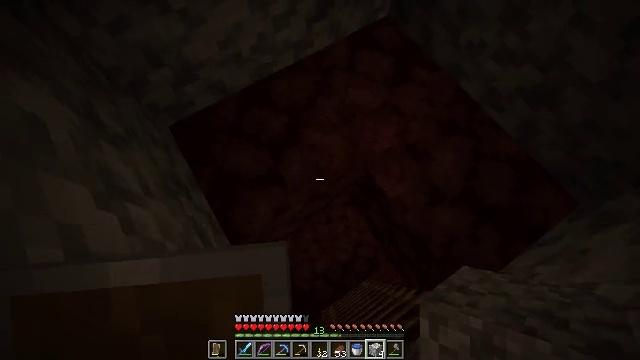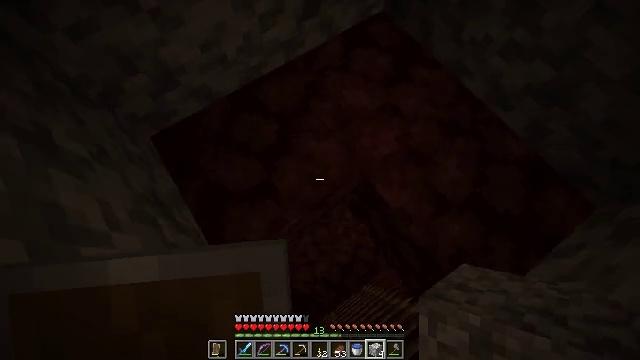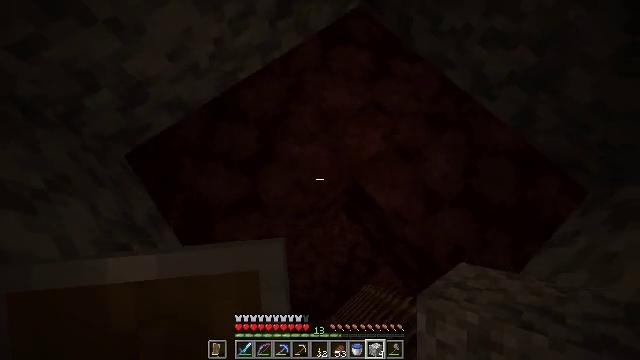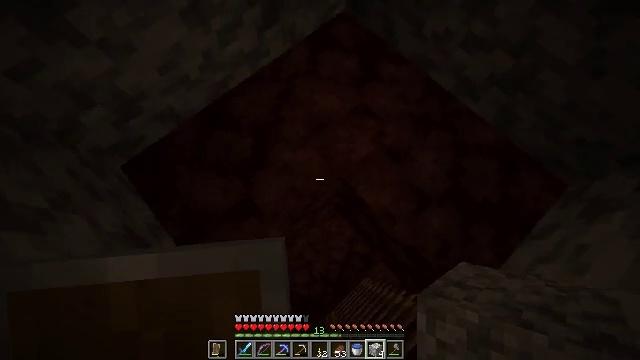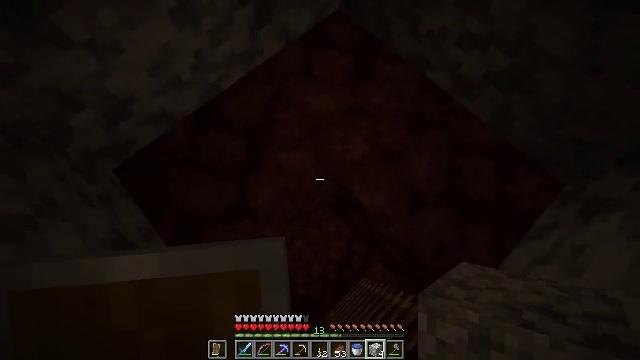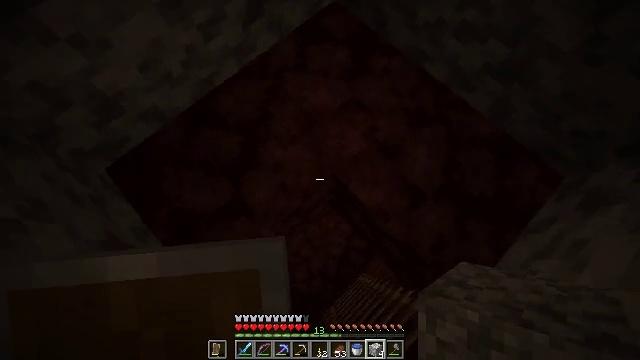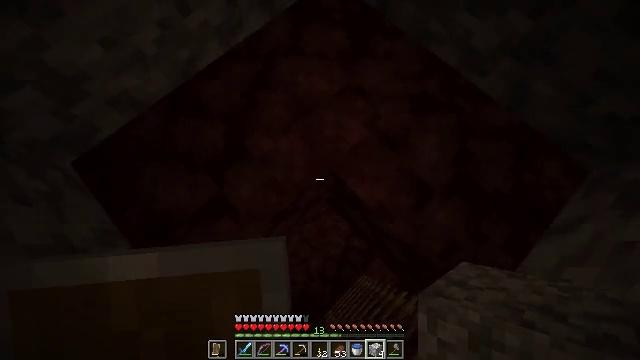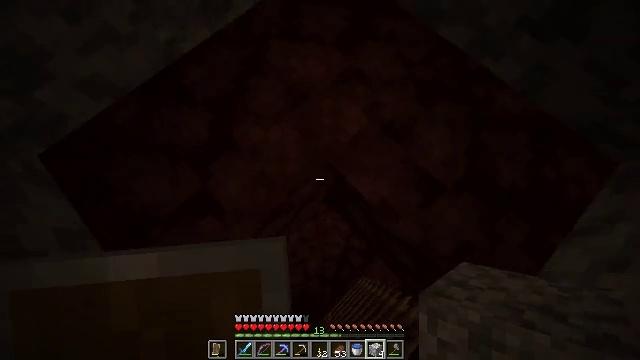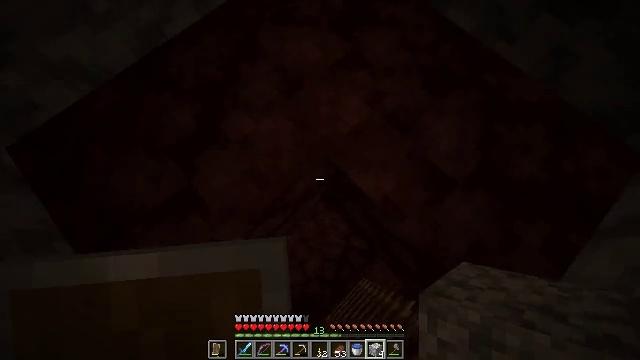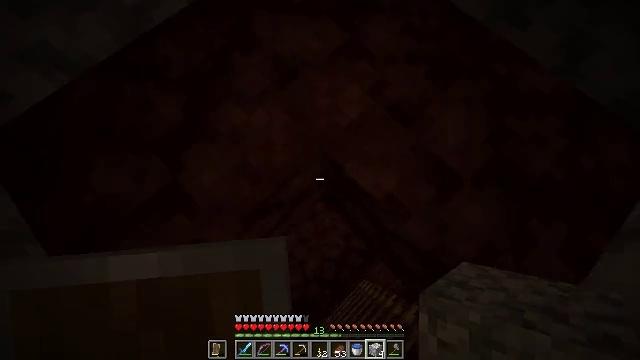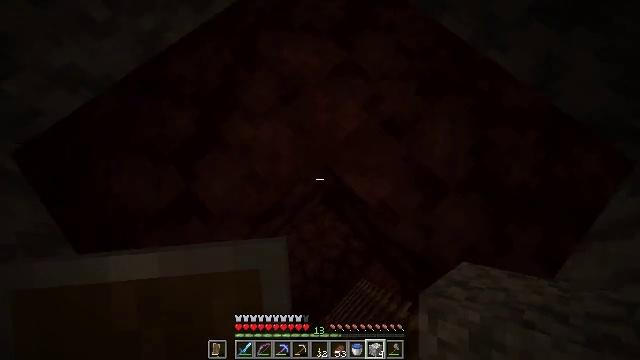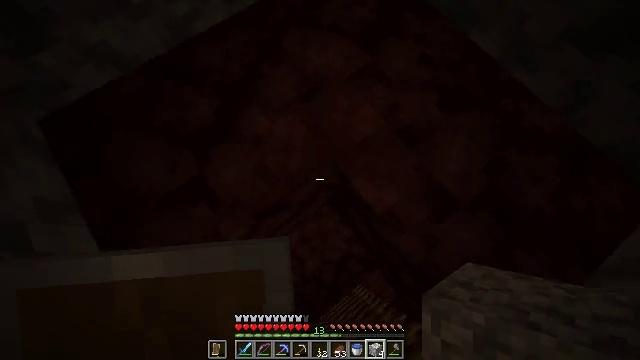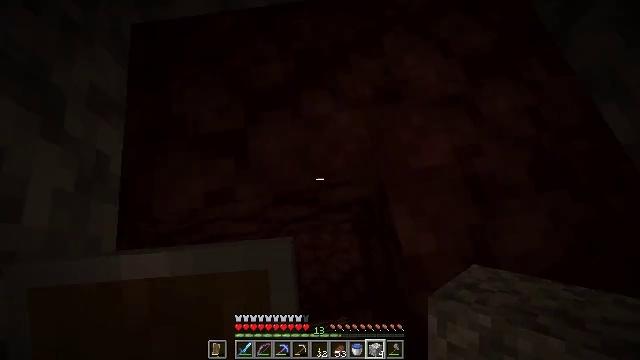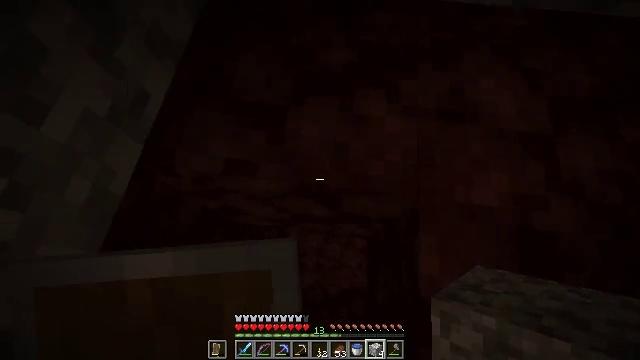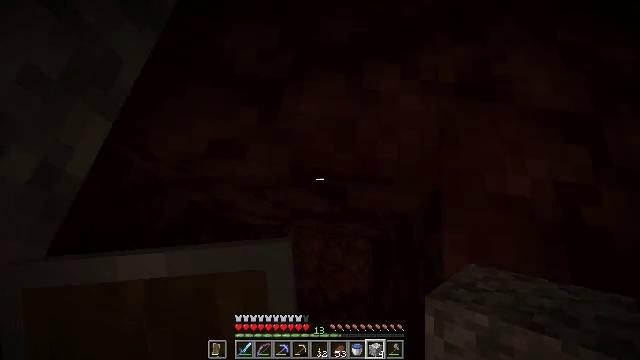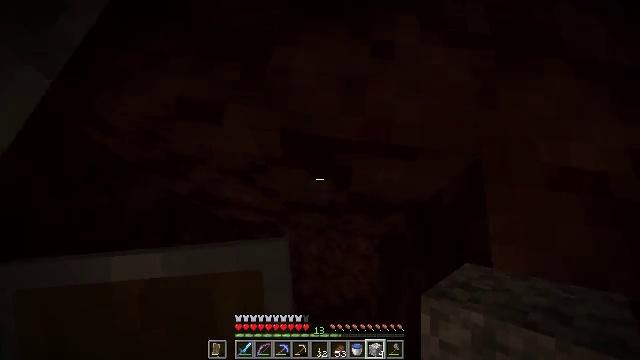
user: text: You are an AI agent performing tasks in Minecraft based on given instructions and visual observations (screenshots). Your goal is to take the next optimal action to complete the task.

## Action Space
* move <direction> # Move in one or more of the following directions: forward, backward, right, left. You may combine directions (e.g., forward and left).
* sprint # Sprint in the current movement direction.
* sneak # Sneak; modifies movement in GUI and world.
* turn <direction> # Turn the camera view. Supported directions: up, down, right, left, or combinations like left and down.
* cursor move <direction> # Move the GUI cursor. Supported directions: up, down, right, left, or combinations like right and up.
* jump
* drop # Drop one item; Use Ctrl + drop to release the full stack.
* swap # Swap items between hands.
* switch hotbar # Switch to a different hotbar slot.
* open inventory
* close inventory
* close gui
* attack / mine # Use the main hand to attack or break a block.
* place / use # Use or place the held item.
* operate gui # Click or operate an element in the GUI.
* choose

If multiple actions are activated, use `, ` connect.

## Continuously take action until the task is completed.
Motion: motion action
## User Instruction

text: Create a ladder using a crafting table.
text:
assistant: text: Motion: turn right
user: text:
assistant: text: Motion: turn right
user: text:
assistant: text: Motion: turn right
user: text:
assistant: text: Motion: no_op
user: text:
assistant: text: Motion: no_op
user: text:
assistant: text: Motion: no_op
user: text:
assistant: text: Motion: no_op
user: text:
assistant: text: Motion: no_op
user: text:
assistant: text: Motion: no_op
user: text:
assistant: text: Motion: no_op
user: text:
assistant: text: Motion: turn left
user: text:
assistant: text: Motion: turn left and up
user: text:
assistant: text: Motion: turn left and up
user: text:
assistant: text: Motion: no_op
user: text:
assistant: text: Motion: no_op
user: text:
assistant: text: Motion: no_op
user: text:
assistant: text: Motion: no_op
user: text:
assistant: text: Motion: no_op
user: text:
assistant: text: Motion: no_op
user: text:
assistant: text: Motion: no_op
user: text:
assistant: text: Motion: no_op
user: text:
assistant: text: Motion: turn up
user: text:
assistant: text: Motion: turn up
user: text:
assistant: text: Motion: turn up
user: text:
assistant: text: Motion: turn up
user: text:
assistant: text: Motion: turn up
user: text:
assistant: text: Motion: turn up
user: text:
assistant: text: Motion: turn left and up
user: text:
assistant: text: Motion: turn left and up
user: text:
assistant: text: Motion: turn left and up